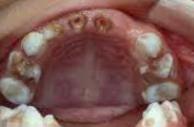
Condition: Caries